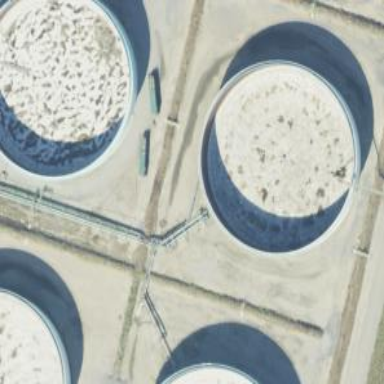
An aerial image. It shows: Storage tank that is man-made.